Aerial crown-view tile of a tropical tree (Barro Colorado Island, Panama), acquired 20250217:
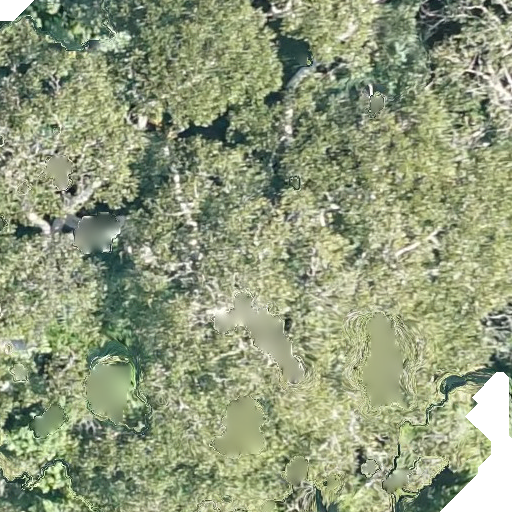
Species: Dipteryx oleifera
GBIF accepted scientific name: Dipteryx oleifera
Crown area: 767.434 m²